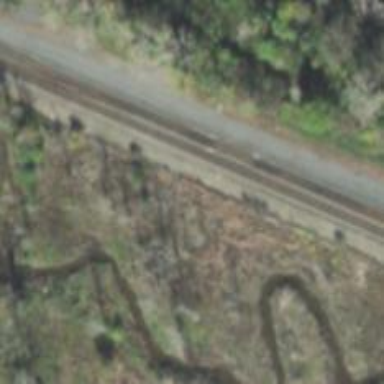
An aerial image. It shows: Site related to the railway.